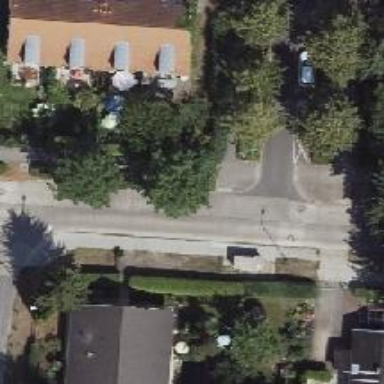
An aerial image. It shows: Residential road with separate sidewalk made of concrete plates.